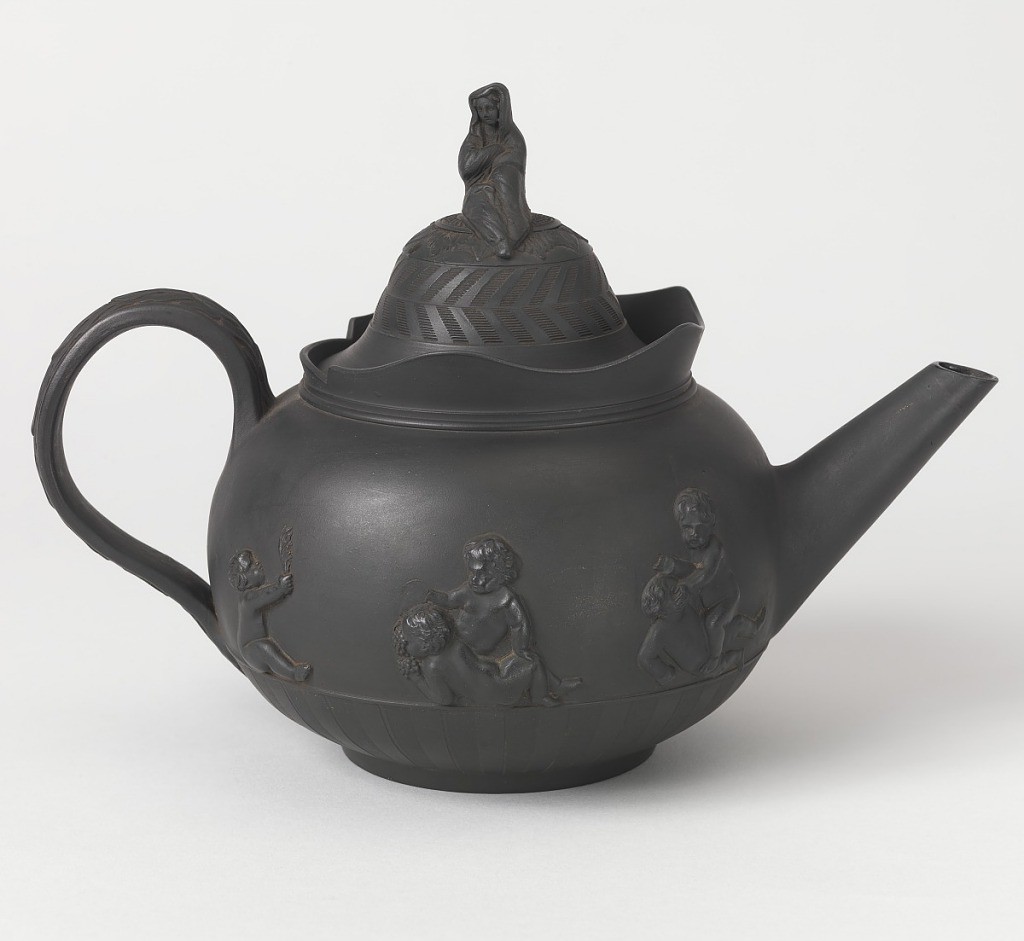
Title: Teapot and lid
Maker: John Turner, Lane End, Staffordshire, England, 1759 - 1780
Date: ca. 1780
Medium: Unglazed stoneware ("black basalt")
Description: Flattened spherical shape with wide, looped handle and conical spout. The high domed cover had knob composed of a draped female figure. Lower portion of pot is decorated with rays in low relief, sides with high relief groups of Bacchanalian putti and handle with leaf ornament. Thin shaped collar about mouth. Leaf and chevron reliefs on cover. Inside glazed.